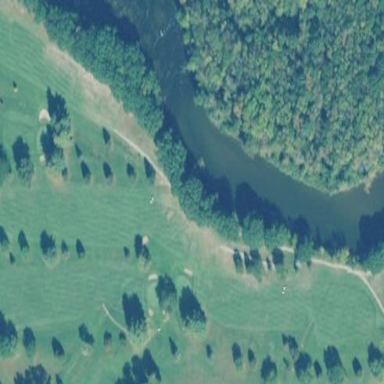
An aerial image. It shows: Golf course.